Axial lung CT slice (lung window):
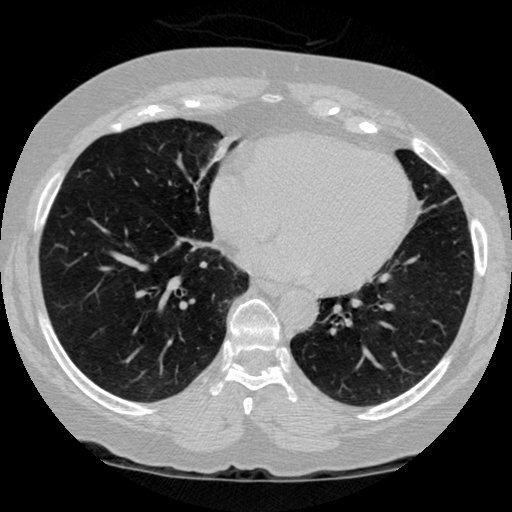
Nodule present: no